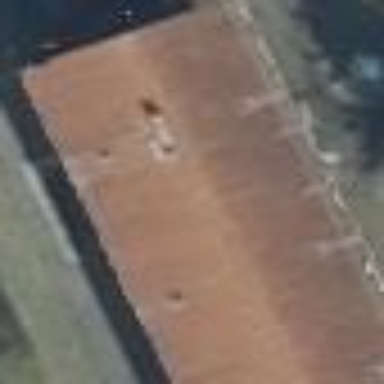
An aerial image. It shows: Gabled roof apartments building.